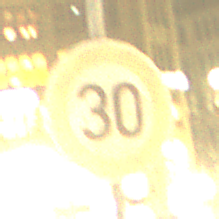
Verkehrszeichen: Geschwindigkeit30
Umgebung: Outdoor, Urban
Tageszeit: Night
Wetter: Overcast
Licht: Artificial
Jahreszeit: NotSpecified
Kontrast: MediumContrast